Question: I'm stuck on a small part of the logo, trying to make something different using Bootstrap's navigation bar. What I'm trying to achieve is the logo having a border bottom radius of 50px! (almost rounded), and all the other corners square. The issue here is the left and bottom part of logo div is cut because is inside of a container, tried to put the logo outside the container, and playing with the media queries and trying to achieve the effect that I want, but nothing so far.

Is possible? I tried putting the the logo outside the navigation bar, and gave it a padding-left of 10% to push the logo where the container starts, but I feel is not that good technique. Even tried adding a secondary div, and tried filling
I made a small example on Codepen - <URL>
'''
<nav class="navbar navbar-inverse navbar-fixed-top">
<div class="container">
'''
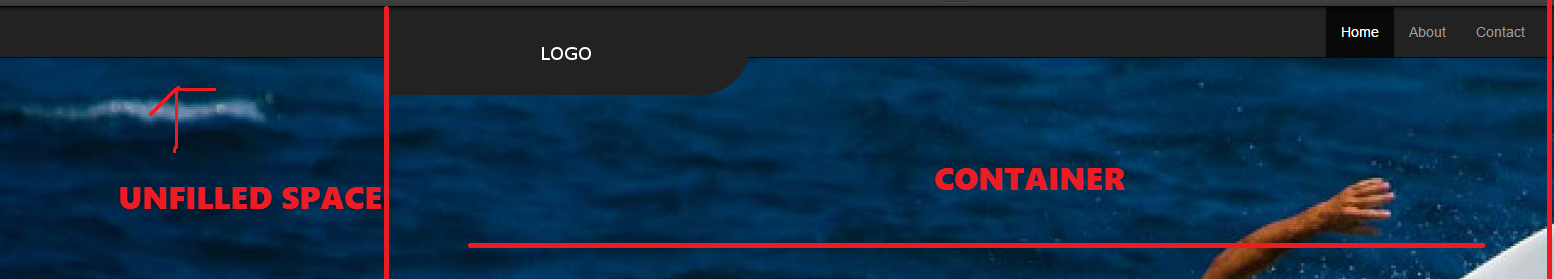
Answer: Two things actually:
1. If I understand right you need the left bottom corner to be rounded as well. In this case you need to add also border-bottom-left-radius: 50px;
2. If so it's a problem with the negative margin that bootstrap adds to its navbar-brand so you want that overwritten. .site-logo .navbar-brand {
margin-left: 0 !important;
}
<URL>